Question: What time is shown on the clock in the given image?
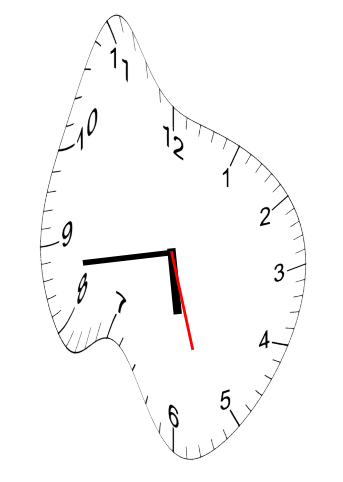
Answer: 05:43:27